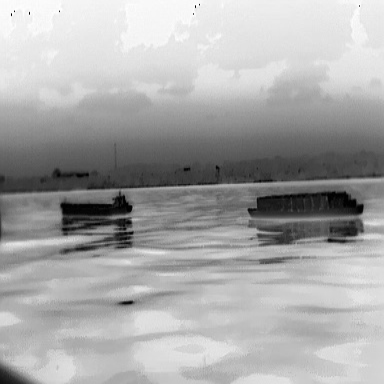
There are two objects shown in the infrared image, including a fishing_boat, and a liner.